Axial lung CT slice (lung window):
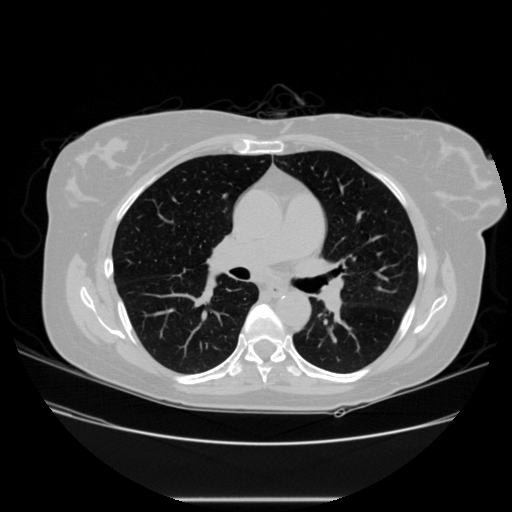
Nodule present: no